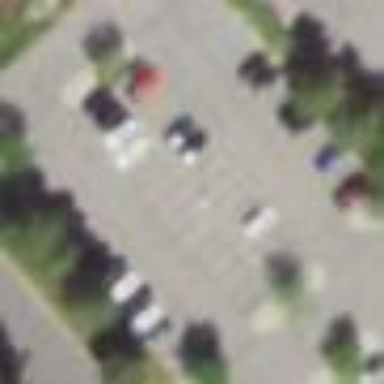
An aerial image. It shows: Paved parking area.